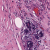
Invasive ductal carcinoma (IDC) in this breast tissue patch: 0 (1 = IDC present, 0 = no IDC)